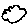
Label: cloud